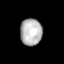
Tissue: lung
Cell type: Endothelial cells
Senescence score: 0.6228
Nuclear area (px): 577
Mean DAPI intensity: 180.922